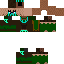
A female human skin with medium skin, wearing brown long hair dressed in a blue hoodie and brown pants, featuring a closed mouth.